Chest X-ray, AP view. Patient: 58 years old, sex M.
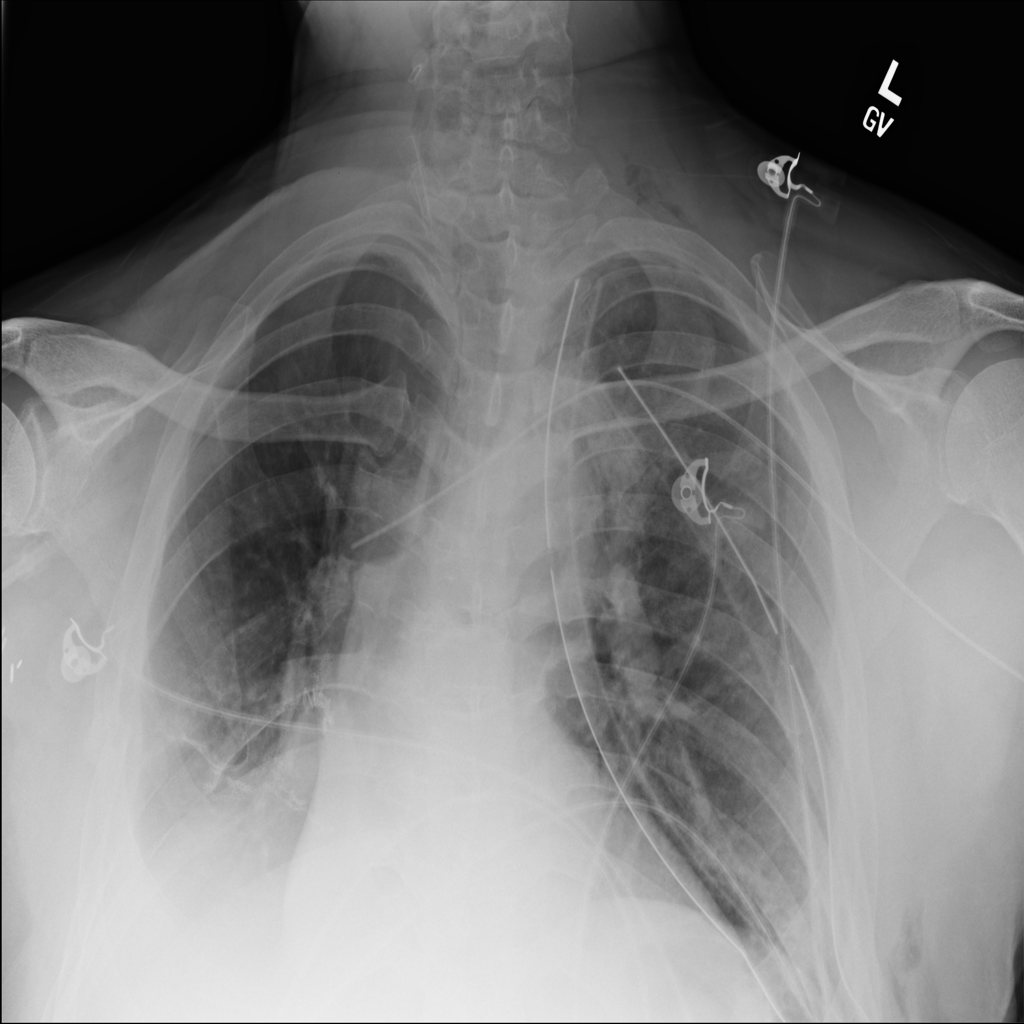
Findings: No Finding